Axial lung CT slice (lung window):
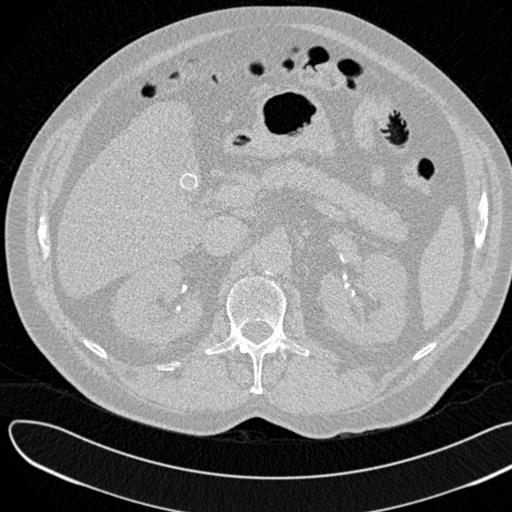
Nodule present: no